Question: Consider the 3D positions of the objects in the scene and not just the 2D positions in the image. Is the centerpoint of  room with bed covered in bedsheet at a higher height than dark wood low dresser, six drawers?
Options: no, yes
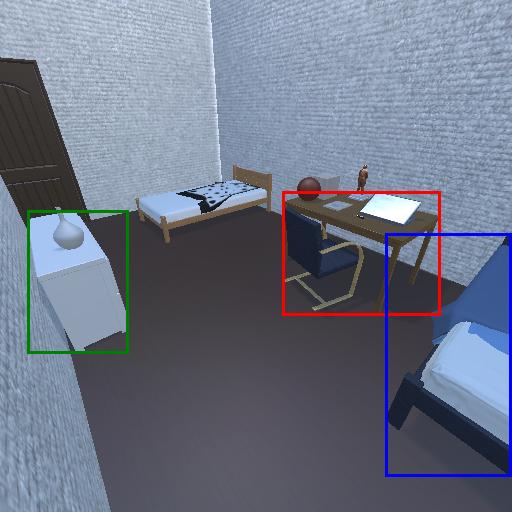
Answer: no